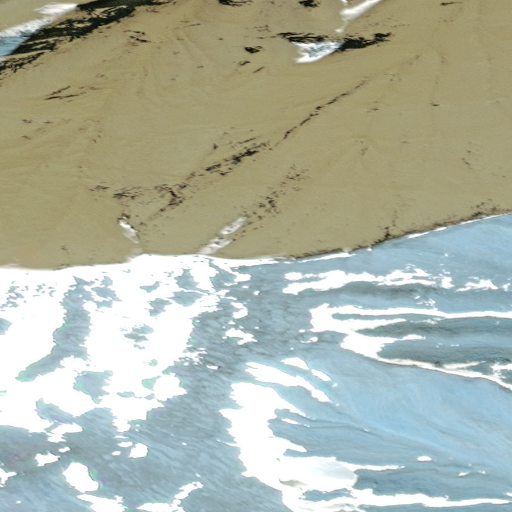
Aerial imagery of mountain in Alaska named Spygalls Hill containing only unknown